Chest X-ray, AP view. Patient: 25 years old, sex F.
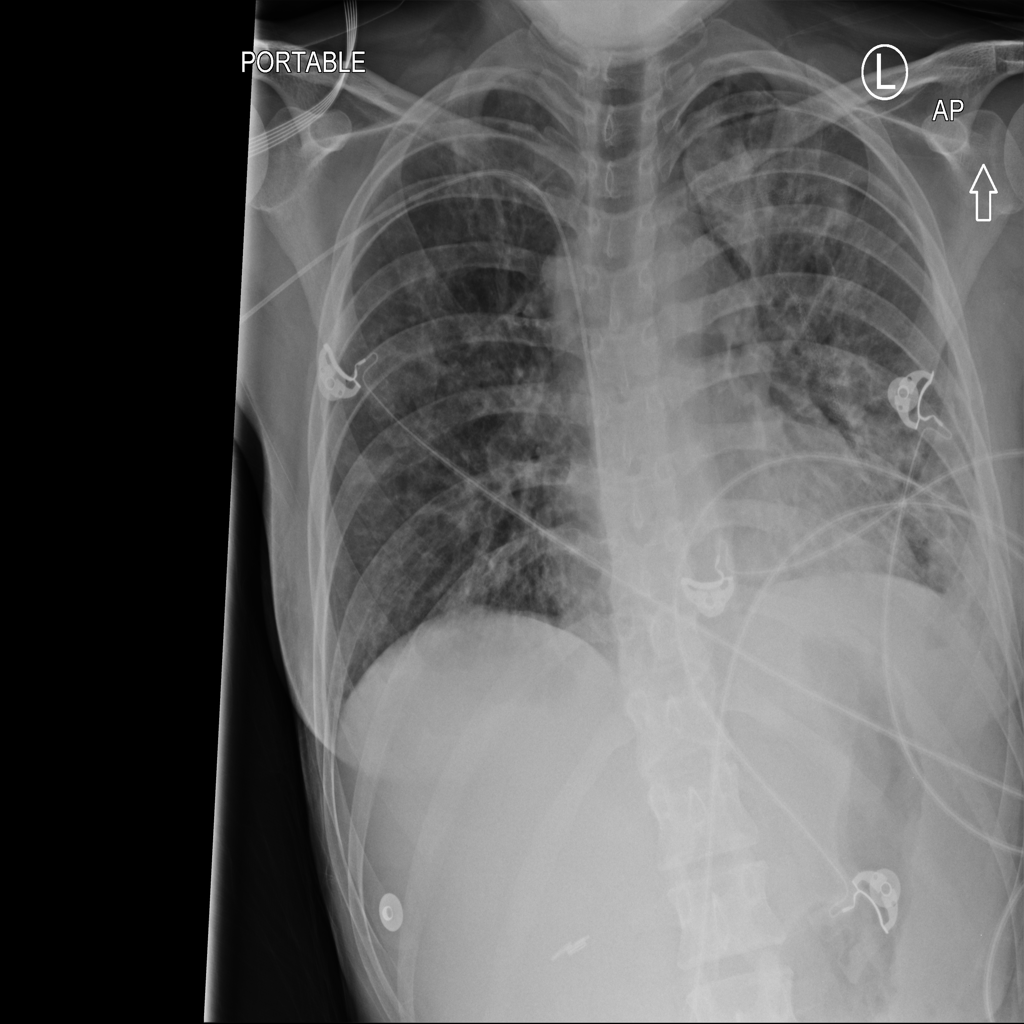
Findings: Pneumothorax